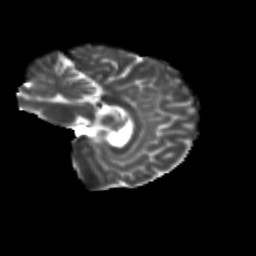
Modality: T2w
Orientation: sagittal
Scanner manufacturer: siemens
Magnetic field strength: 3 T
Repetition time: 9.2 s
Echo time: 0.084 s